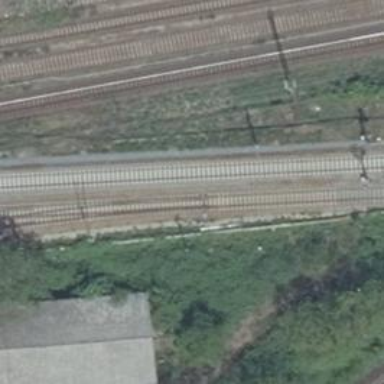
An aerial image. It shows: Railway switch.